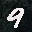
Label: 9